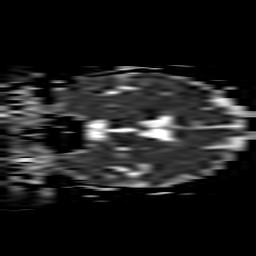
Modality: ADC
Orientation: coronal
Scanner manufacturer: philips
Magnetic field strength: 3 T
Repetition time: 3.08 s
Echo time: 0.076 s